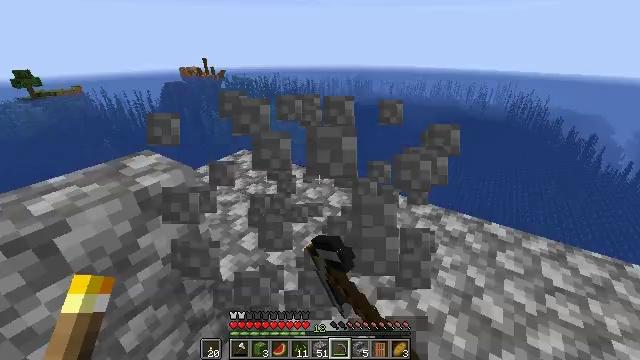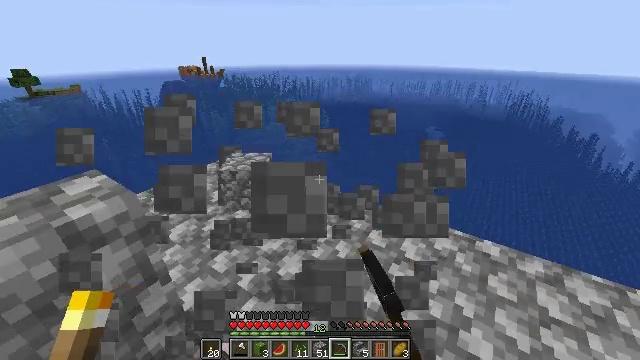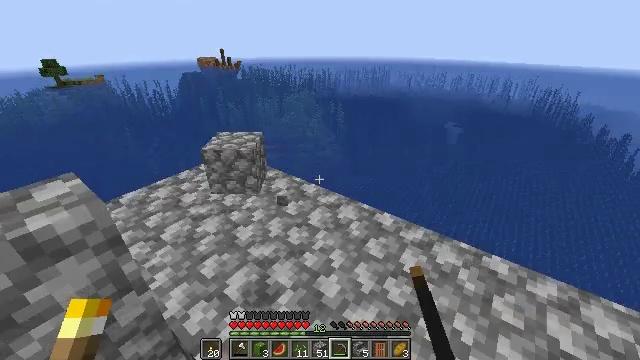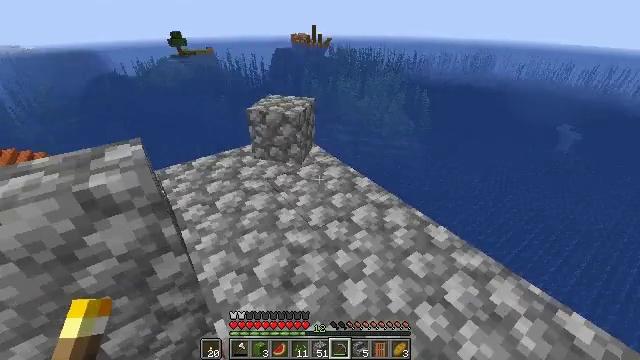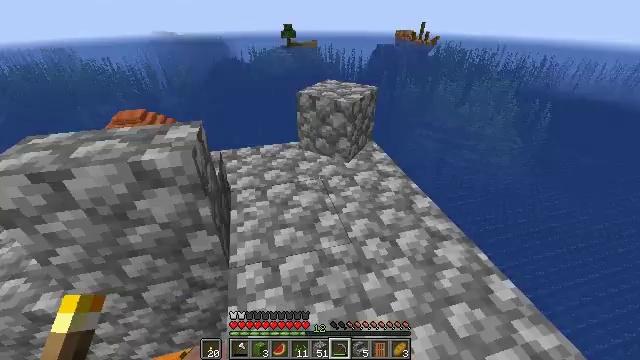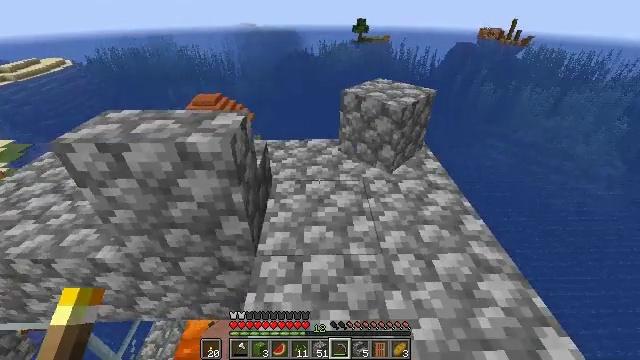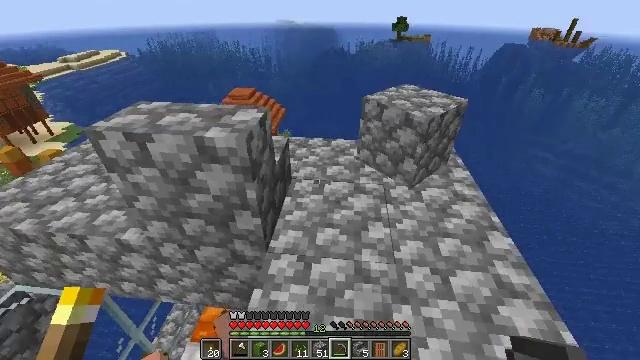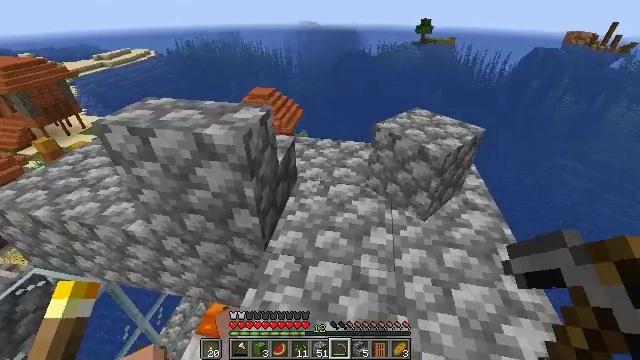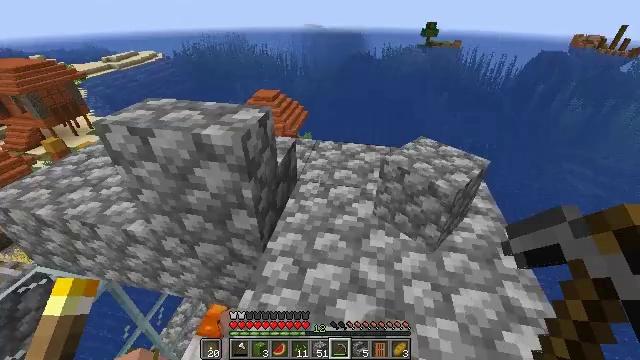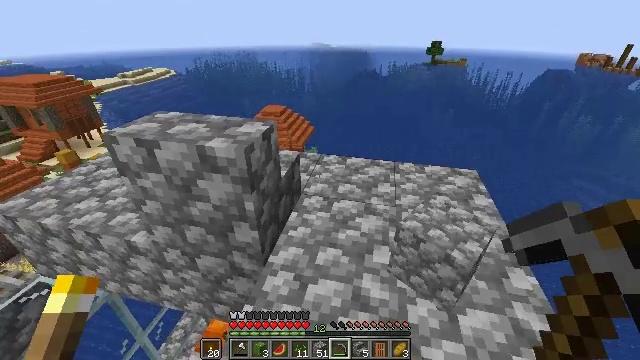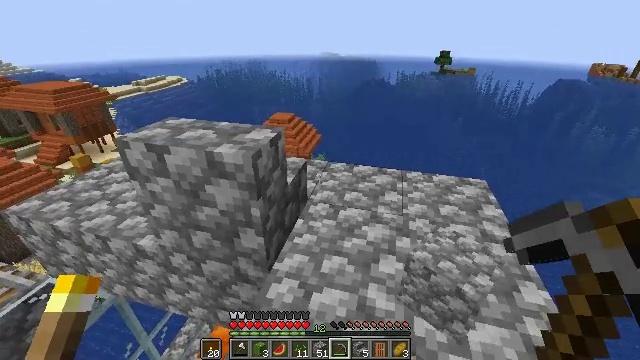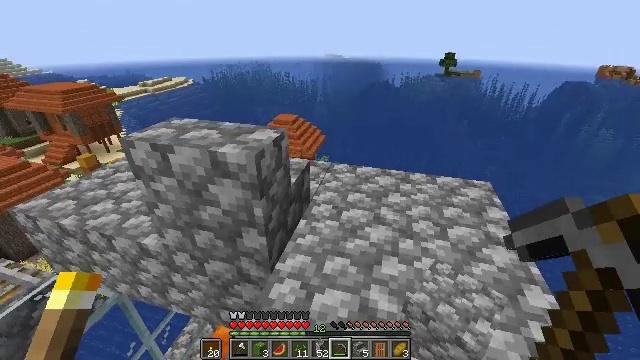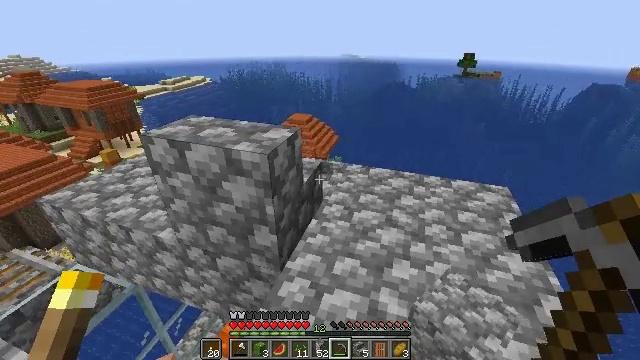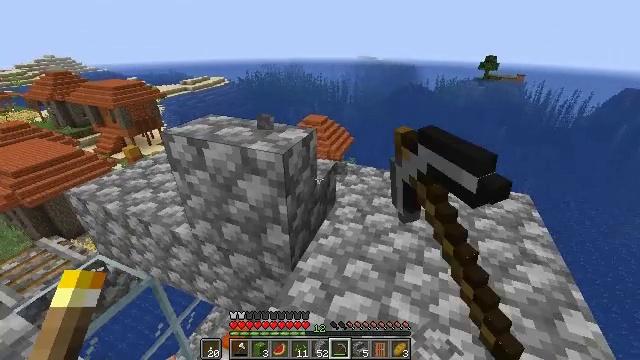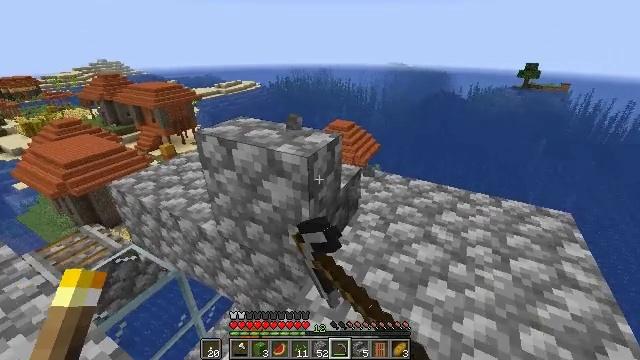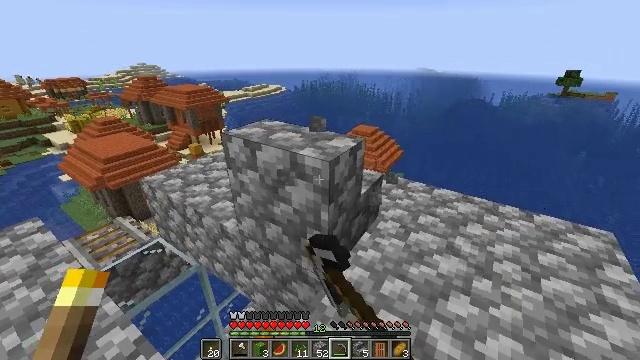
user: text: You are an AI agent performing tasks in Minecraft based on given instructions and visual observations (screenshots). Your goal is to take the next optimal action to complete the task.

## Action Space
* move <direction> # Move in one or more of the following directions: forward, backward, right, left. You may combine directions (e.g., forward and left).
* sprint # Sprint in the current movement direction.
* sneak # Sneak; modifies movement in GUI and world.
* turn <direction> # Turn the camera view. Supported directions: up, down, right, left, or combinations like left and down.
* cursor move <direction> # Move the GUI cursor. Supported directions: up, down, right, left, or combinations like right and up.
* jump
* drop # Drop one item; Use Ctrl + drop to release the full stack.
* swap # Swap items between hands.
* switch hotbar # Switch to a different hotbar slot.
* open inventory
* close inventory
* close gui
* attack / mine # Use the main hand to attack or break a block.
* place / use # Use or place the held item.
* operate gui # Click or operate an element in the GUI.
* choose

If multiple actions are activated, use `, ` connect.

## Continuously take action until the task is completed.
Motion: motion action
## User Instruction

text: Break the cobblestone stairs for materials.
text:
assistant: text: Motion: move forward and move right
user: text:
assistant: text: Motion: move forward and move right, turn left and down
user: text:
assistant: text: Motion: move forward and move right, turn left and down
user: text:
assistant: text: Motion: move forward and move right, turn left
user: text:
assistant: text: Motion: move forward and move right, turn left and down
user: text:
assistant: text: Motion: turn left
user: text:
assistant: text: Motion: turn left
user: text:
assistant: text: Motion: turn left
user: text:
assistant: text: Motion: turn left and up
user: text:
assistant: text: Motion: turn left and up
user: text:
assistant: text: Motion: no_op
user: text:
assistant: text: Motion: turn left, attack / mine
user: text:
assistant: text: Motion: turn left, attack / mine
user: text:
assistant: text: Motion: turn left and up, attack / mine
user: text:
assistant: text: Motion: turn left, attack / mine
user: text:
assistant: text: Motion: attack / mine
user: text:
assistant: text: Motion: attack / mine
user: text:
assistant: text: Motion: attack / mine
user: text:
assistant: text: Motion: attack / mine
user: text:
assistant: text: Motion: attack / mine
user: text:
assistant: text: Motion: attack / mine
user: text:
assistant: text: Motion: attack / mine
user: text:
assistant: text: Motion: attack / mine
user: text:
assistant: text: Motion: attack / mine
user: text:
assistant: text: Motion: attack / mine
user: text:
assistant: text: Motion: attack / mine
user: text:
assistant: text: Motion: attack / mine
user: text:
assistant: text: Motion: attack / mine
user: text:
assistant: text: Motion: attack / mine
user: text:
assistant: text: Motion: attack / mine